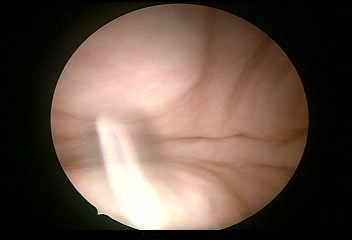
Modality: WLC
Class: Normal mucosa
Bladder cancer association: No